Field crop: maize
Growth stage: 2
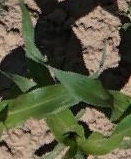
Species: maize